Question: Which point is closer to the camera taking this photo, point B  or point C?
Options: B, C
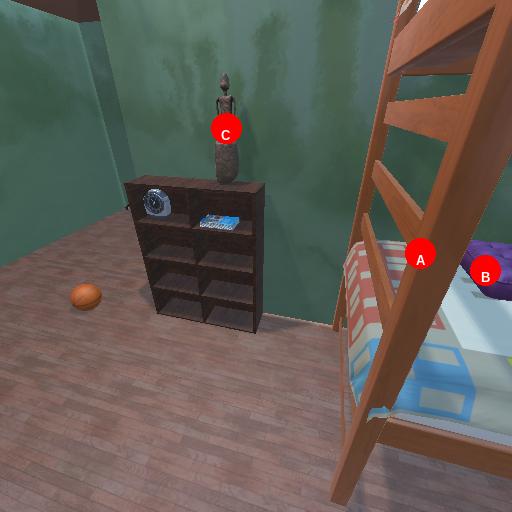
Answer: B